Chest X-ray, AP view. Patient: 47 years old, sex F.
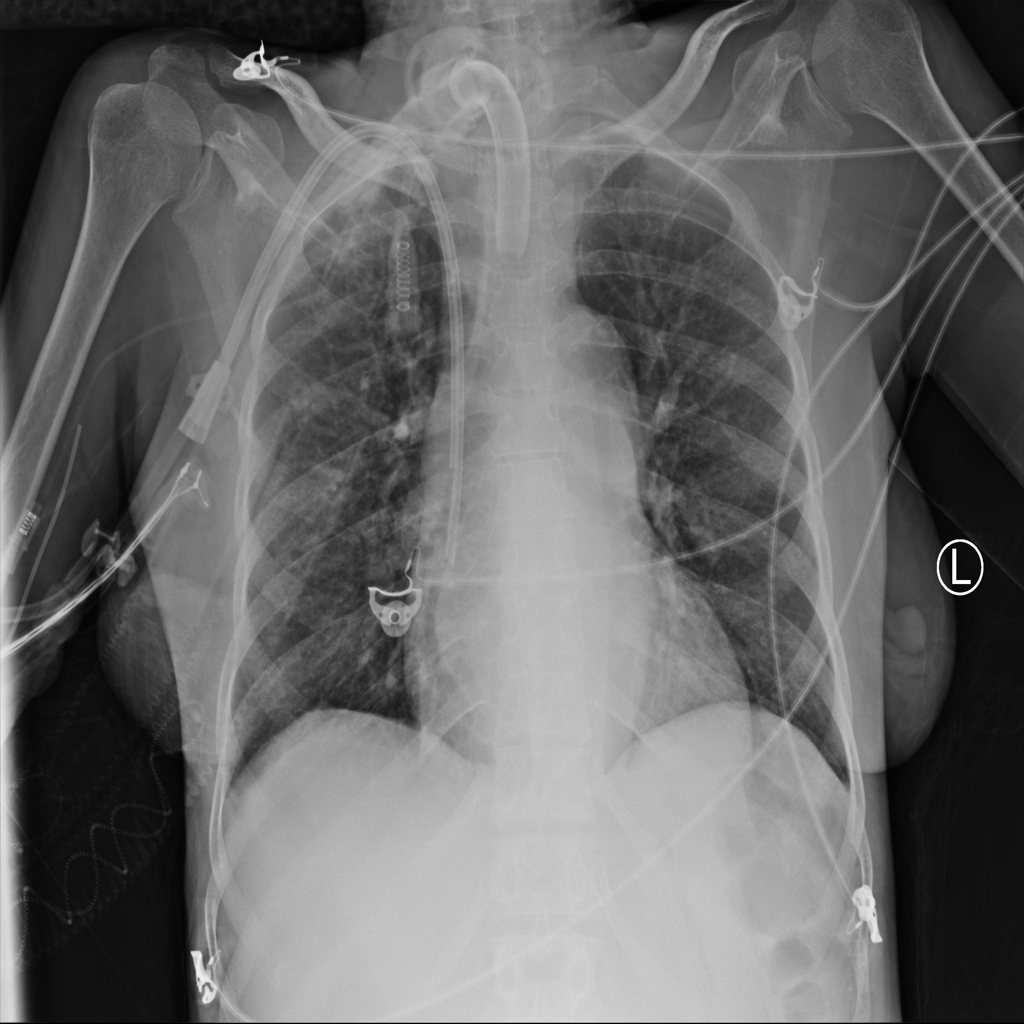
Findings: Infiltration